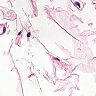
Metastatic tissue present: no